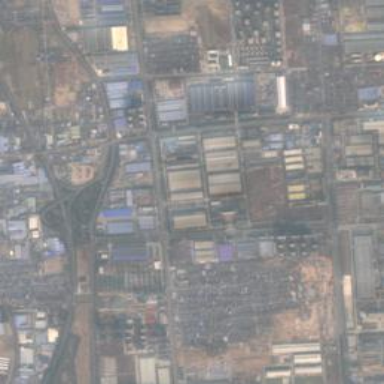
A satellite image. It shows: Industrial area.